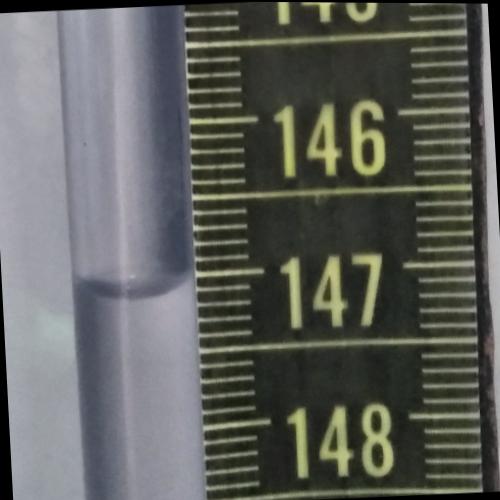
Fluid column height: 147.1 cm